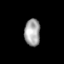
Tissue: skin
Cell type: Epithelial cells
Senescence score: 0.2369
Nuclear area (px): 415
Mean DAPI intensity: 164.448